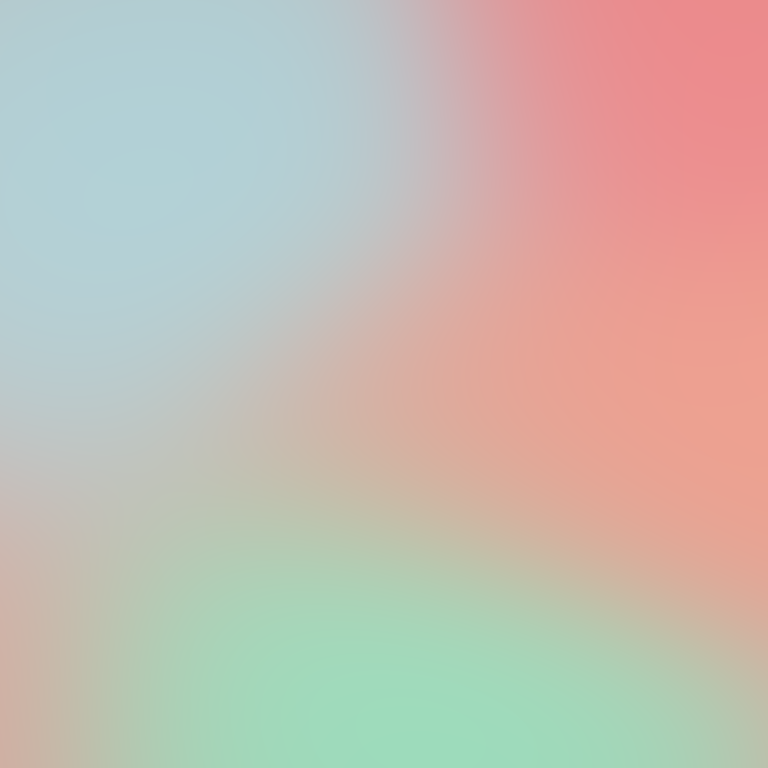
Abstract light effect, smooth gradient from soft blue to gentle pink, calm atmosphere, diffuse light, no room, no furniture, no objects.